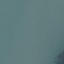
Land use / land cover class: SeaLake